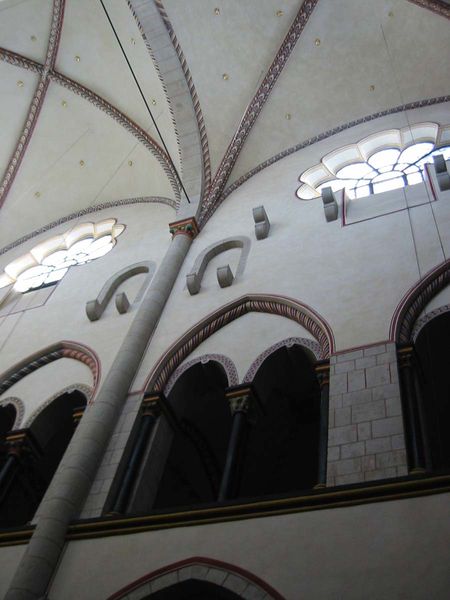
Titel: Quirinus-Münster in Neuss (St. Quirin)
Künstler: Wolbero
Standort: Neuss, Quirinus-Münster (EU - D - NRW)
Schlagwörter: fenster, licht, säule, säulen, gebäude, architektur, stein, innenraum, kirche, decke, innen, gotik, farbig, kuppel, ornamente, innenansicht, foto, gewölbe, fries, kreuzgewölbe, rosette, spitzbogen, simse, muschel, rosetten, lisene, biforien, biforium, innensicht